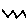
Label: zigzag